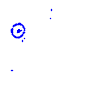
Particle: pion